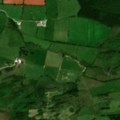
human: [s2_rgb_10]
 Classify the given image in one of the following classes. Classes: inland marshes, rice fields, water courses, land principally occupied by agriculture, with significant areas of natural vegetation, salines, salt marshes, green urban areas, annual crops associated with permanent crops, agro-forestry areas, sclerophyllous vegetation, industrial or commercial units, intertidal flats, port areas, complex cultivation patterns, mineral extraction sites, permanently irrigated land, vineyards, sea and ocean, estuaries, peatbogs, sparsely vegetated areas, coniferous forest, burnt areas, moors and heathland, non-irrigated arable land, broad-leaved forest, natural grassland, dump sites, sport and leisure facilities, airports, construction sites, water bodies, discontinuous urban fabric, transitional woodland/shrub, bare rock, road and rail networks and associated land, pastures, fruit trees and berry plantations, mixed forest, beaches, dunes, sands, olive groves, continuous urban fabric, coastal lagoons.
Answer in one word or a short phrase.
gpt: pastures, coniferous forest